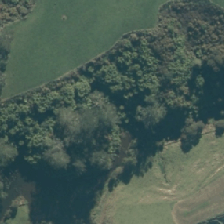
Land cover: indigenous_forest